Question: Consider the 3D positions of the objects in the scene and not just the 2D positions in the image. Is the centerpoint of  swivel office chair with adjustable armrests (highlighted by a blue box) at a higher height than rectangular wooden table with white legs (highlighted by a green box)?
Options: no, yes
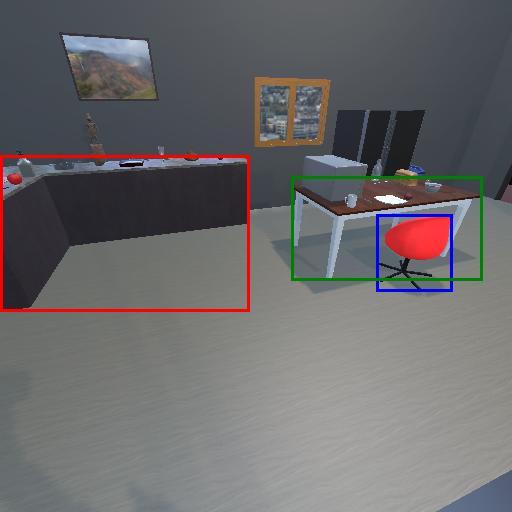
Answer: no